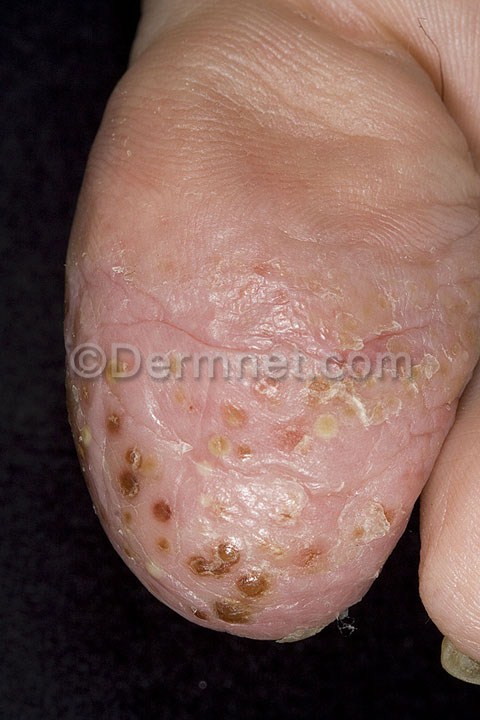
Disease: Psoriasis pictures Lichen Planus and related diseases